Question: I am using anchor layout to hold widgets, my widget is a gridlayout, the issue is, I want a compact login display UI, however, I am getting 3 contorls near, and logout button at end, all are not together (should not have much spacing) and should be centered in Anchor Layout.
I am getting it as which is not looking good:

Codes are as follows:
.py:
'''
from kivy.app import App
from formcontrol import FormControl
class MyApp(App):
def build(self):
self.title="sample App"
self.formcontrol = FormControl()
return self.formcontrol
if __name__ == '__main__':
MyApp().run()
'''
FormControl.py:
'''
from kivy.uix.boxlayout import BoxLayout
from kivy.uix.anchorlayout import AnchorLayout
from login.logincodes import LoginControl
from login.logincodes import AfterLogin
class FormControl(AnchorLayout):
'''
classdocs
'''
def __init__(self, **kwargs):
'''
Constructor
'''
super(FormControl,self).__init__(**kwargs)
c= LoginControl()
c.setparent(self)
self.add_widget(c)
def changewidget(self,to):
if to == 'AfterLogin':
self.clear_widgets()
self.add_widget(AfterLogin())
'''
logincodes.py:
'''
from kivy.uix.gridlayout import GridLayout
class LoginControl(GridLayout):
_parentwidget=None
def __init__(self, **kwargs):
super(LoginControl,self).__init__(**kwargs)
self.userid.text='Welcome'
def setparent(self,parent):
self._parentwidget=parent
def changewidget(self,to):
self._parentwidget.changewidget(to)
def login_pressed(self,button):
print(button.text)
print(self.userid.text)
print(self.userpw.text)
self.changewidget('AfterLogin')
def close_pressed(self,button):
print(button.text)
exit()
class AfterLogin(GridLayout):
def __init__(self,**kwargs):
super(AfterLogin,self).__init__(**kwargs)
'''
my.ky file:
'''
<LoginControl>:
rows: 3
cols: 1
userid: userid
userpw: userpw
BoxLayout:
size_hint_y: None
height: '32dp'
Label:
text: 'User ID'
TextInput:
id: userid
text: 'some password'
BoxLayout:
size_hint_y: None
height: '32dp'
Label:
text: 'Password'
TextInput:
id: userpw
password: True
text: 'some password'
Button:
text: 'Login'
on_press: root.login_pressed(self)
size_hint_y: None
height: '32dp'
Button:
text: 'Close'
on_press: root.close_pressed(self)
size_hint_y: None
height: '32dp'
<AfterLogin>:
rows: 1
Label:
text: 'Logged In'
'''
Please make me learn where I went wrong in configuring the UI and I dont want to use a float layout which is like using points to place widgets. I am new to both Python and Kivy. Your support and advices are valuable to me to improve,
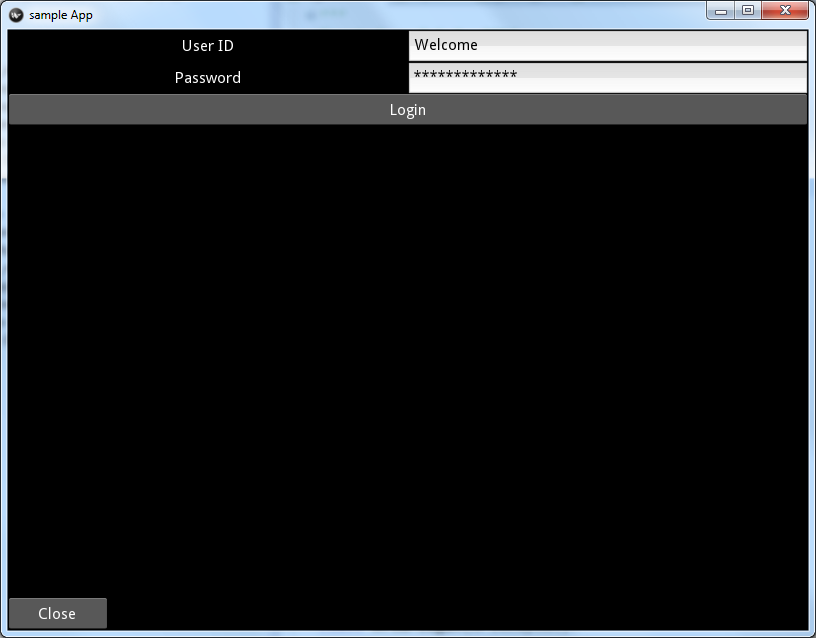
Answer: On your 'GridLayout' you specify 'rows' = 3 and 'cols' = 1, which means the layout has space for 3 children. When it gets to laying out the Close button, all the rows and cols have been used up so the Close button goes to the default position '(0, 0)'. I would just specify 'cols' and leave 'rows' out - it will use as many rows as necessary to lay out the children.
Second, this isn't a problem, but there's a quicker way to set all of the children's height to 32dp. Rather than specifying 'size_hint' and 'height' on all of the children, you can instead set 'row_default_height' and 'row_force_default' on the 'GridLayout'.
Finally, your 'GridLayout' is still taking up all the space, which is why it's not centering in the 'AnchorLayout'. This is easily solved with a 'GridLayout' due to the 'minimum_height' property - set 'height' to 'minimum_height' and 'size_hint_y' to 'None', and it will center.
Putting it all together:
'''
<LoginControl>:
cols: 1
row_force_default: True
row_default_height: '32dp'
size_hint_y: None
height: self.minimum_height
'''